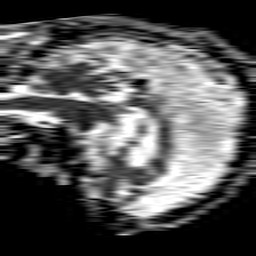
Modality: ADC
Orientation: sagittal
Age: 79
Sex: male
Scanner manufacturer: philips
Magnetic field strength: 1.5 T
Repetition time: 4.6 s
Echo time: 0.08517 s